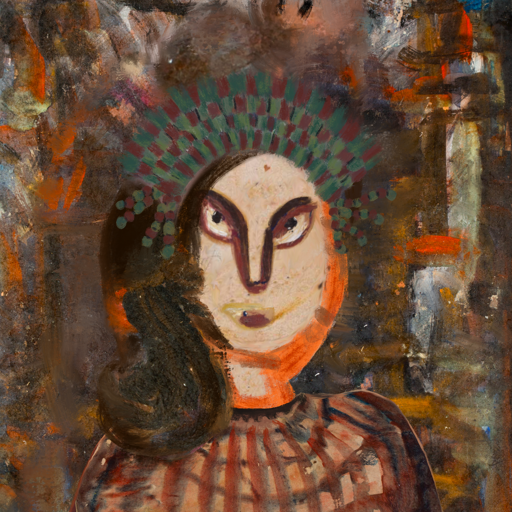
Background: GypsyQueen, Head And Neck Front: Rupkatha, Face Front: After_Raid, Bust: Orphan, Hair Front: Gypsy_Queen, Head Accessory: After_Raid_Crown, Second Necklace: Blank, Necklace: Blank, Baby: Blank